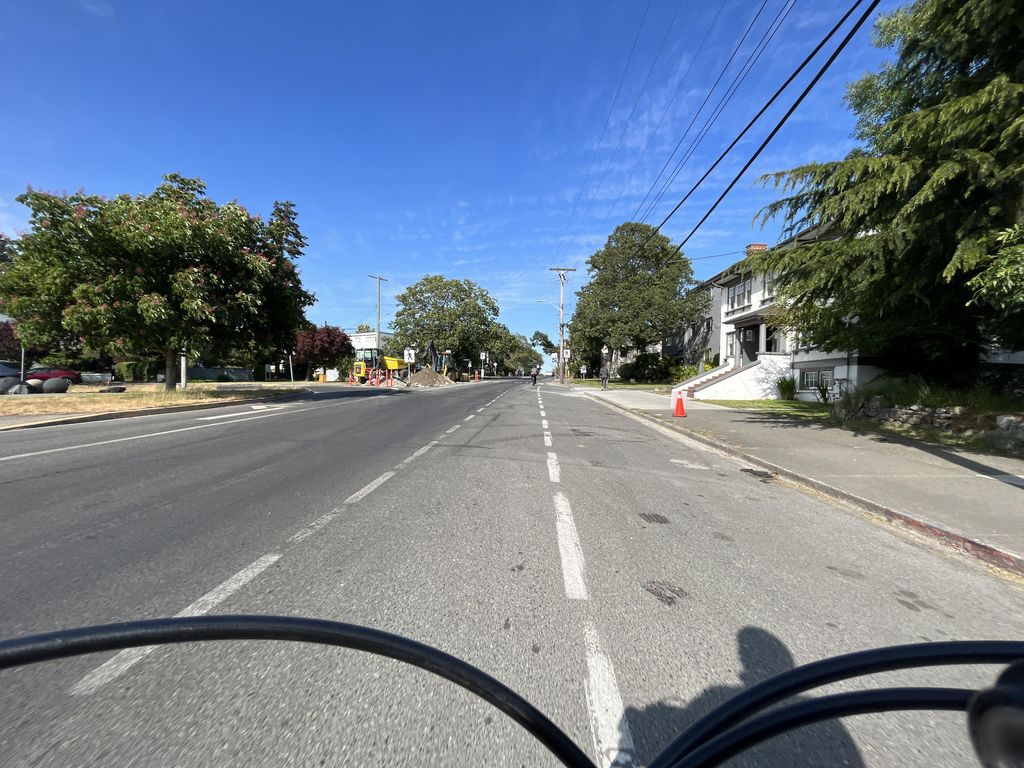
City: victoria